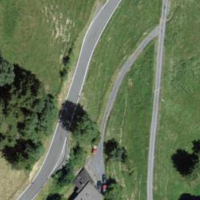
EUNIS habitat code: 24
Species observed at this site:
Veronica chamaedrys